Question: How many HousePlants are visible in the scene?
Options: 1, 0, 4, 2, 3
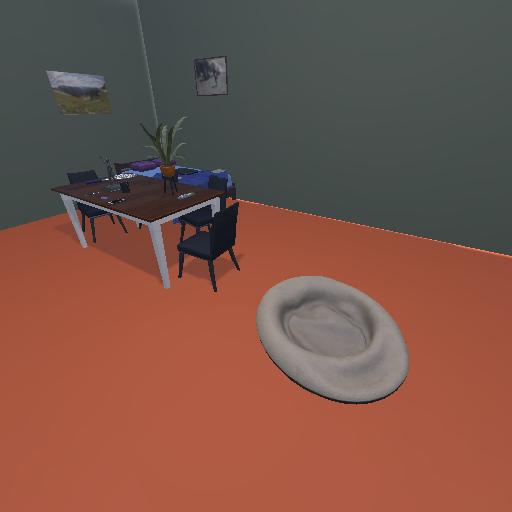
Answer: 1